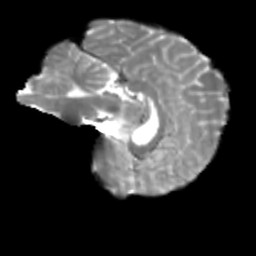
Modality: T2w
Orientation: sagittal
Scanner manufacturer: siemens
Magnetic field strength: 3 T
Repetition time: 4 s
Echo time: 0.0594 s